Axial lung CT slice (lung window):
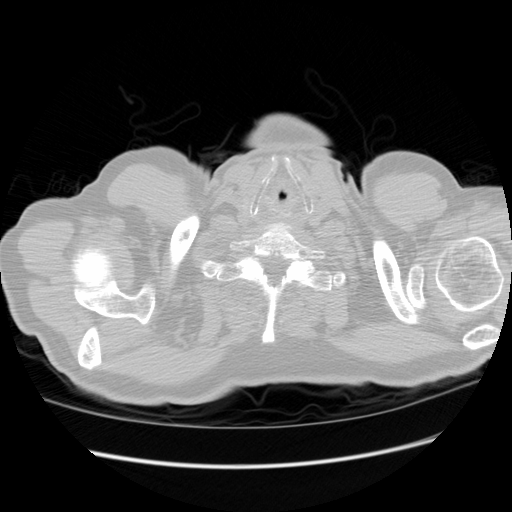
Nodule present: no